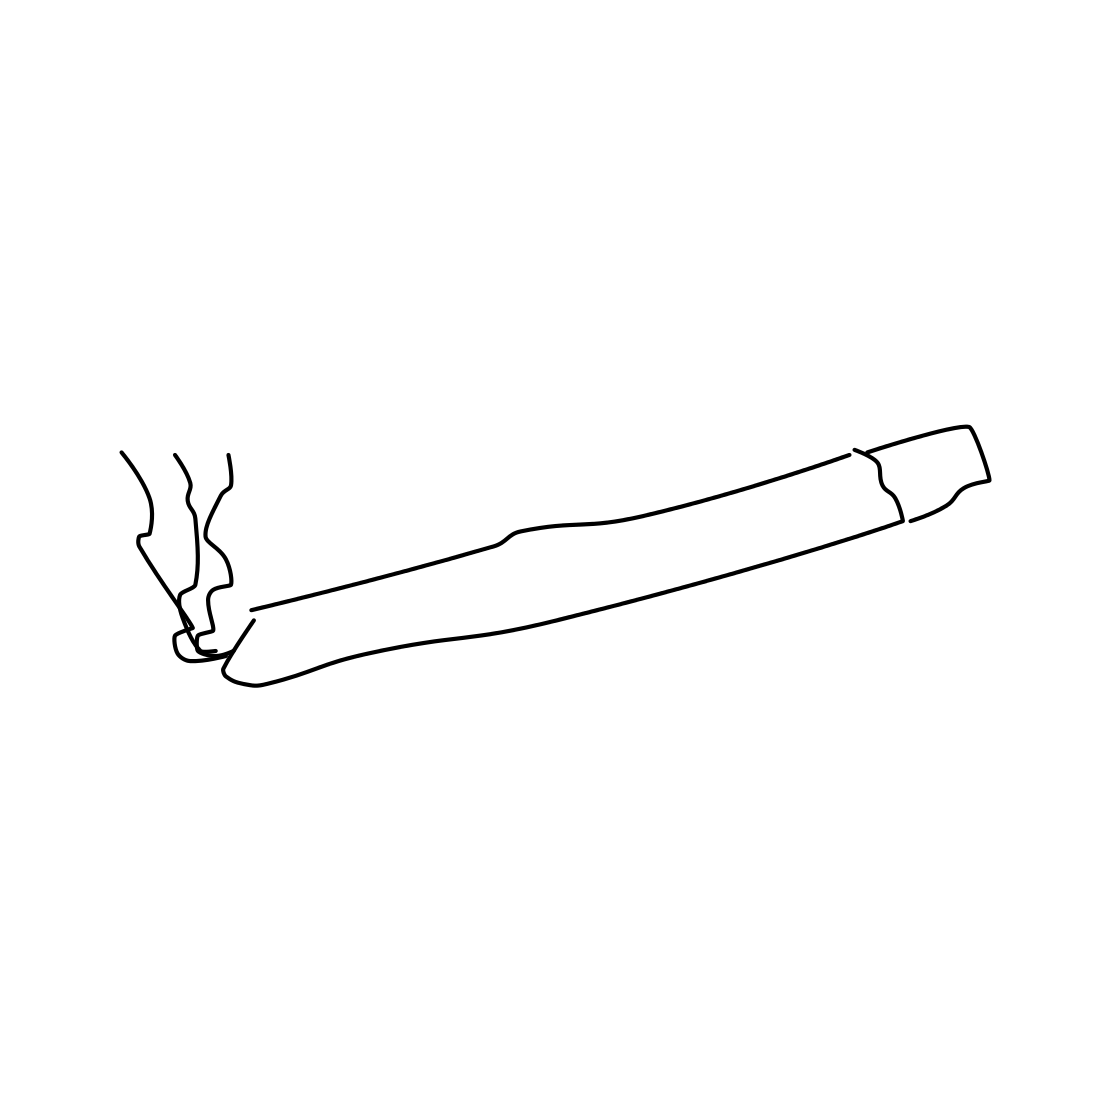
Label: cigarette